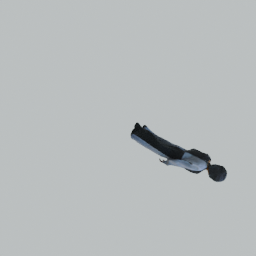
Label: people